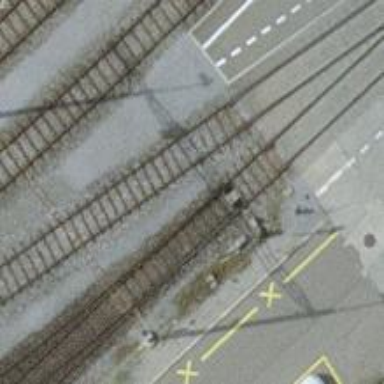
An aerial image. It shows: Railway yard with one track.